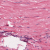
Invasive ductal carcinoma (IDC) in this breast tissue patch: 0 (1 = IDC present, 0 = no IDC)